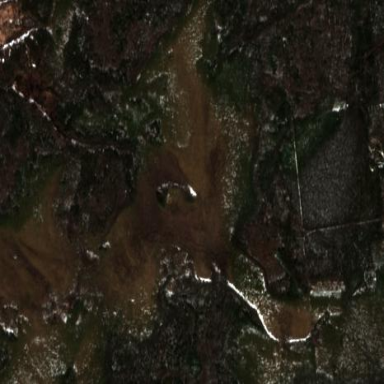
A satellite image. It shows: Bog wetland area.